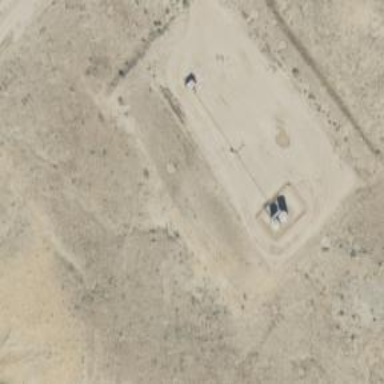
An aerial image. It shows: Petroleum well that is man-made.